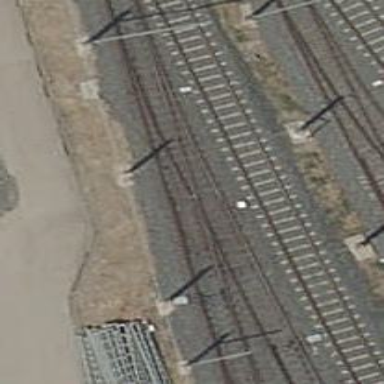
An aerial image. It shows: Yard with electrified contact line.